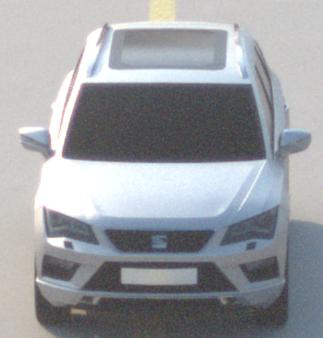
Make: SEAT
Model: Ateca 1.0 TSI Ecomotive
Detailed model: Ateca (5FP)
Model produced from: 2016/08
Model produced until: 2018/08
Doors: 5
Color: white
Road condition: dry road
Daytime: morning or afternoon
Contrast: high contrast